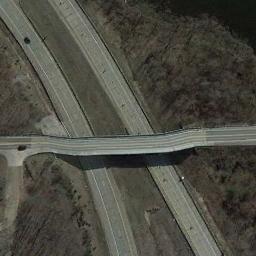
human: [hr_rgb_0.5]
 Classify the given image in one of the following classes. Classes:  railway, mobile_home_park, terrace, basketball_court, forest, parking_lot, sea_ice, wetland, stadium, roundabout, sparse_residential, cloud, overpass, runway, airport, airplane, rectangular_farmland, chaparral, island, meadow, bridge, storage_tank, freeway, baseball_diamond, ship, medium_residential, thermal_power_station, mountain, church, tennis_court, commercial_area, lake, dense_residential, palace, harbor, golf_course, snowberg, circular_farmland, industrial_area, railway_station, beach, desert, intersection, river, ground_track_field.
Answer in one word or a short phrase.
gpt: overpass